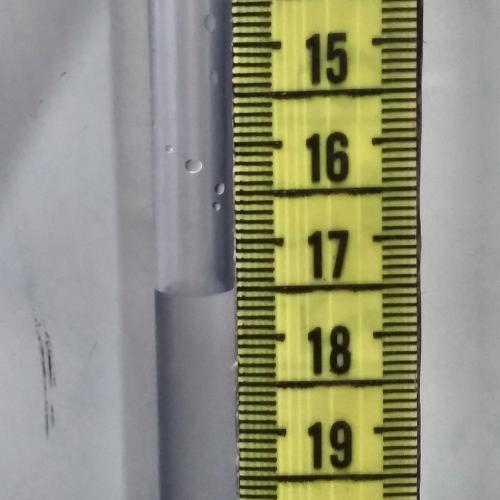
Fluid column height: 17.5 cm